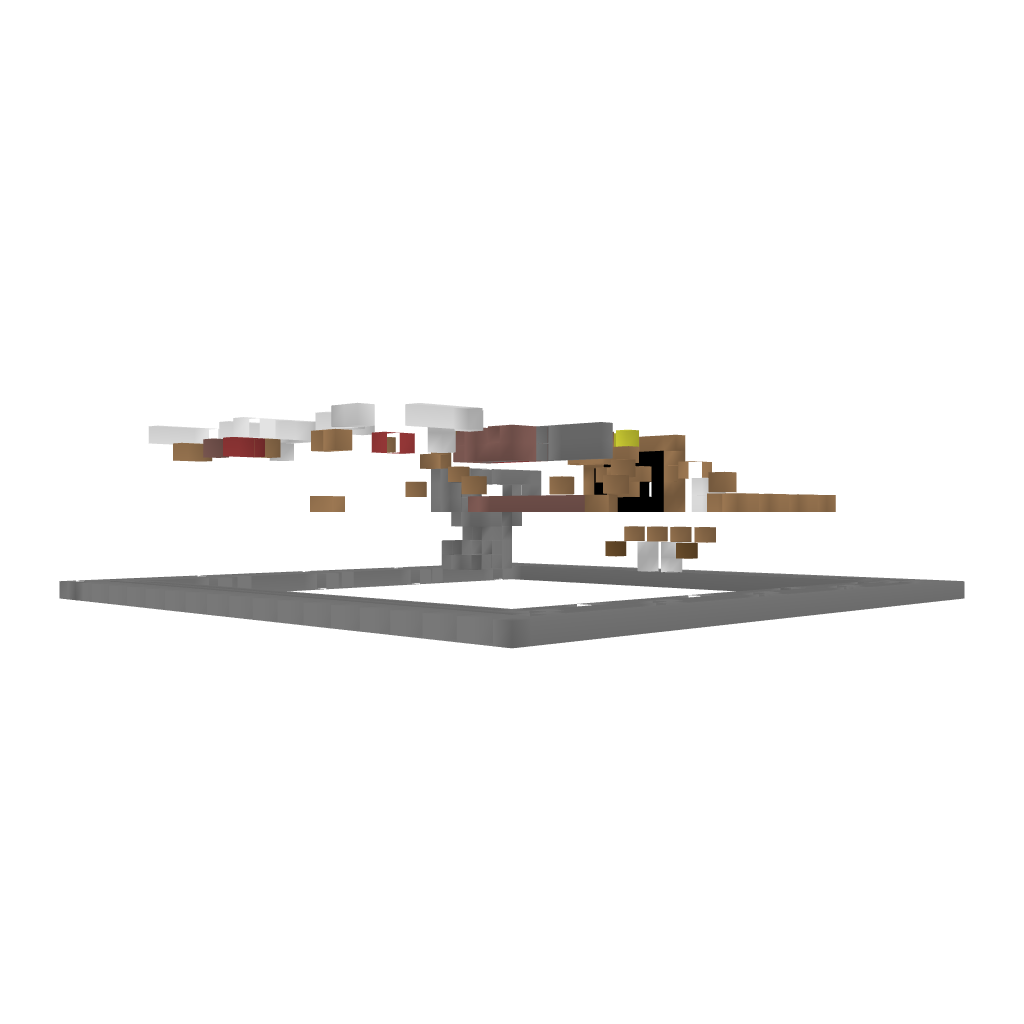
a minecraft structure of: Clay House bad low quality